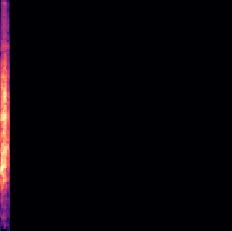
Sound class: Dog